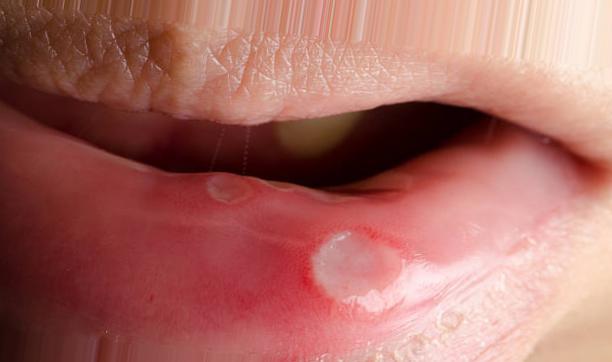
Condition: Mouth Ulcer